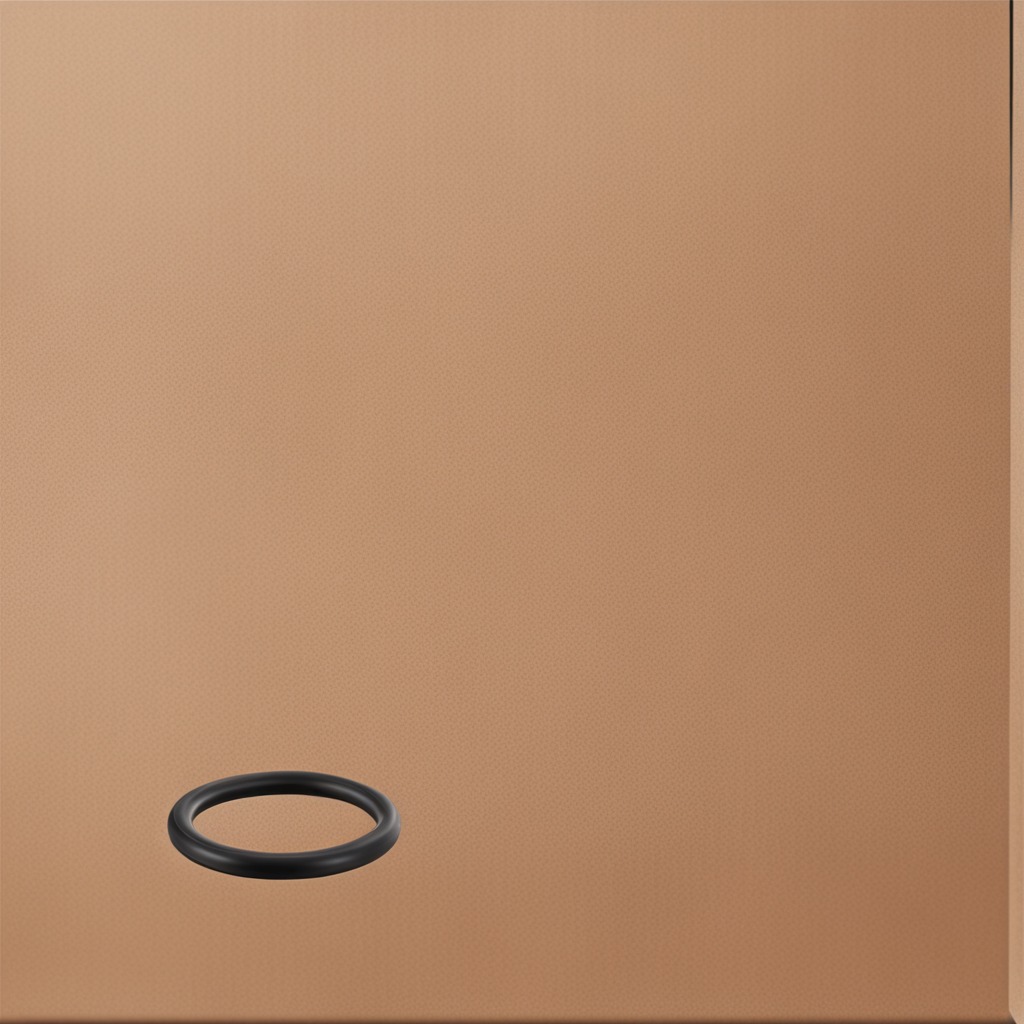
A rubber O-ring is lying on the cardboard box surface in an outdoor workshop during daytime bright natural light soft shadows slightly creased but